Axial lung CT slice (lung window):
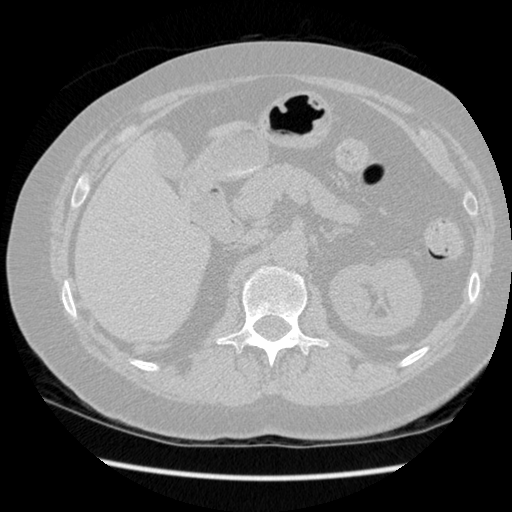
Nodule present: no